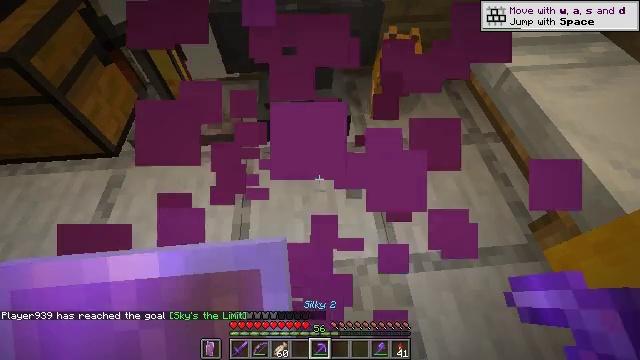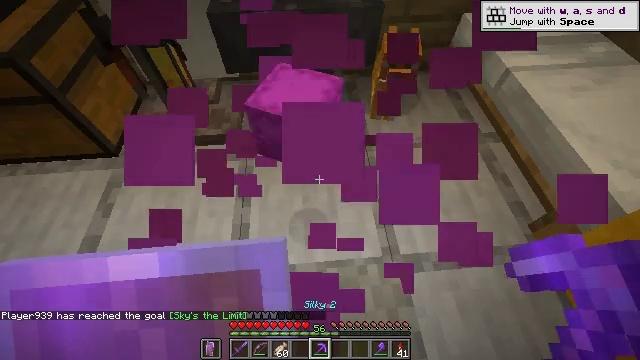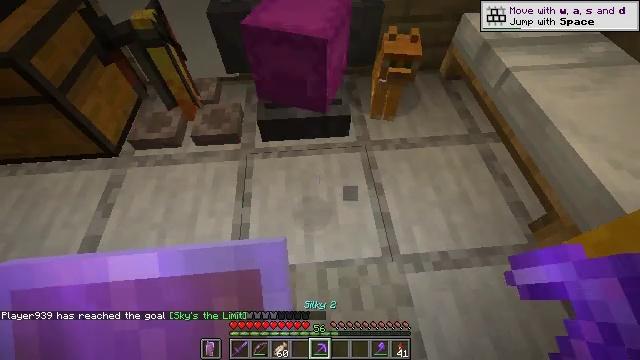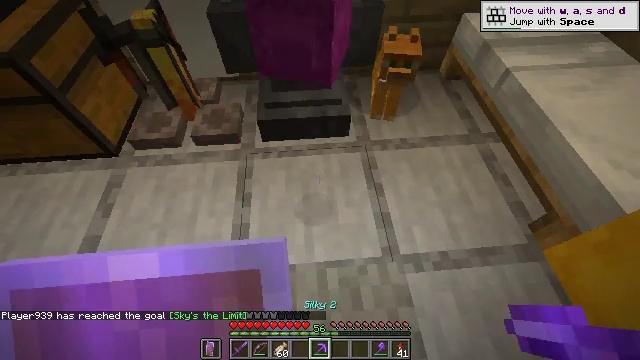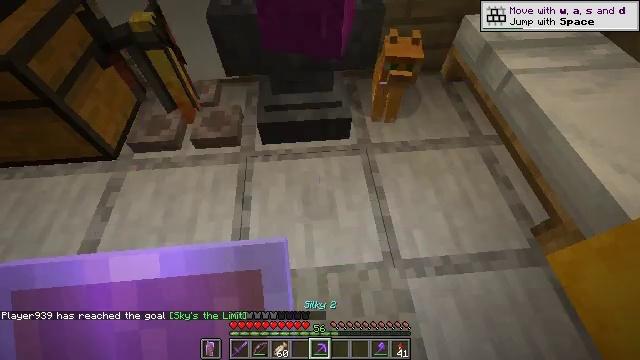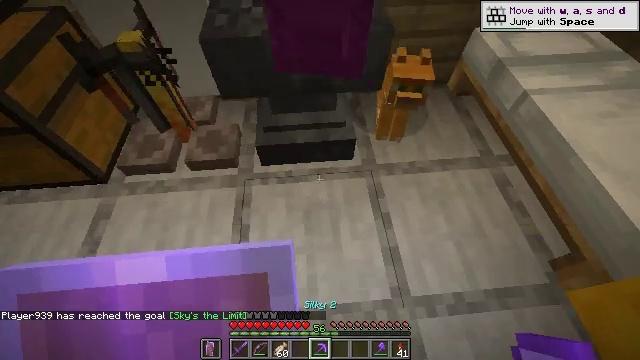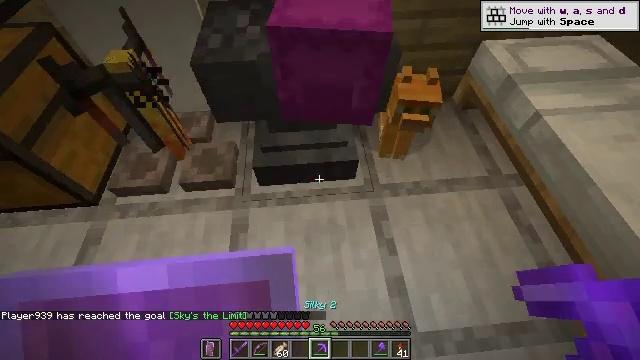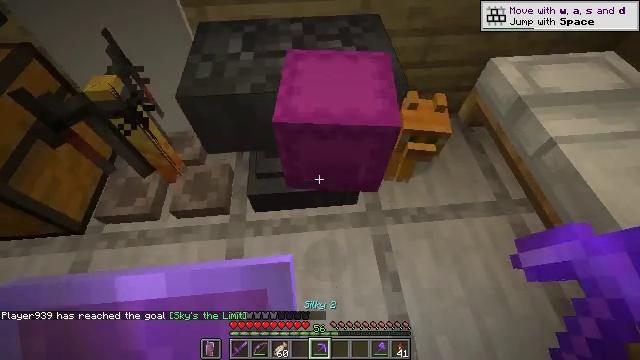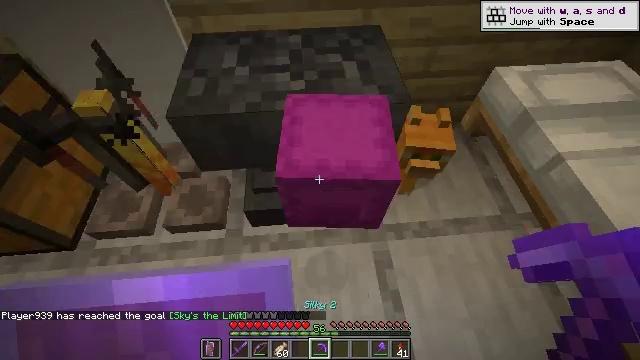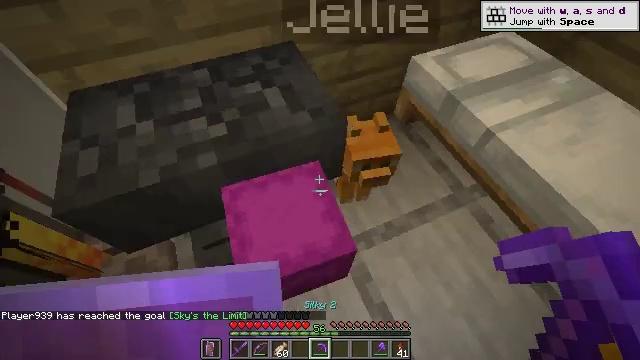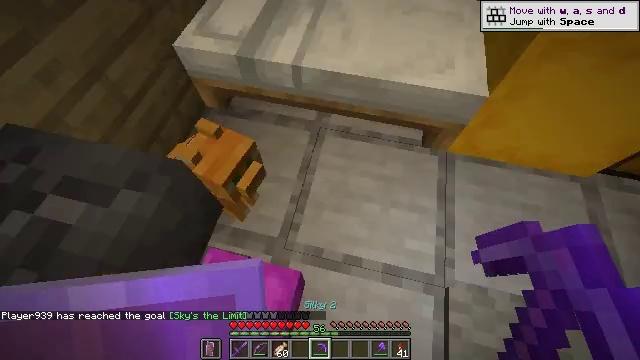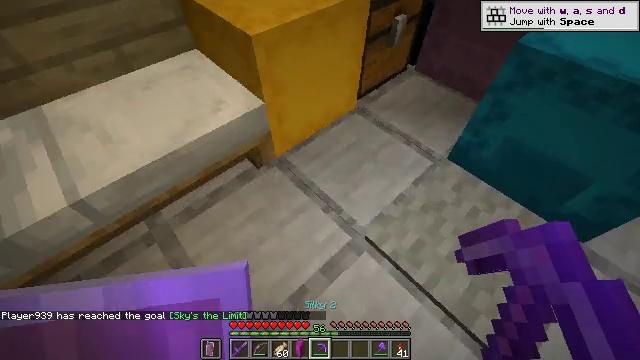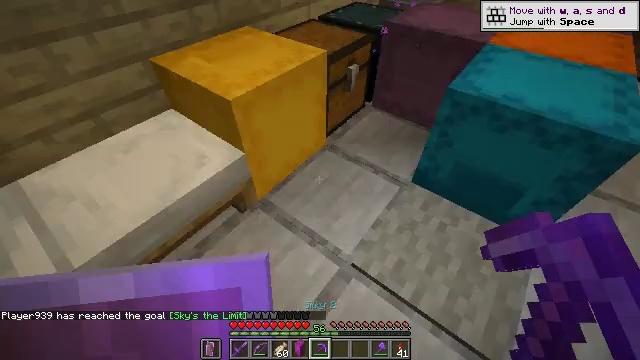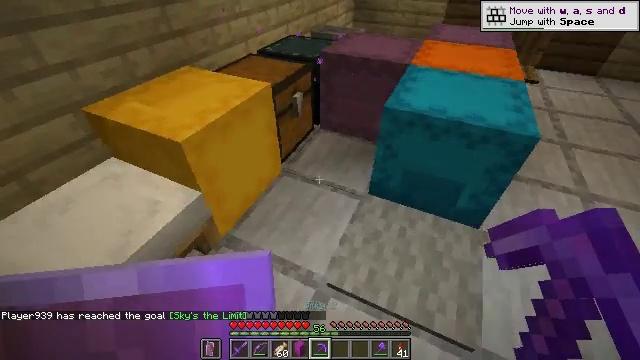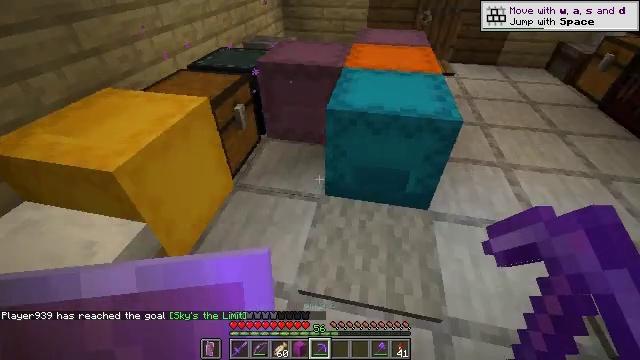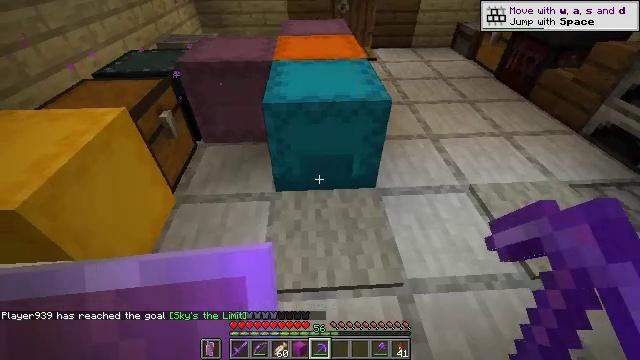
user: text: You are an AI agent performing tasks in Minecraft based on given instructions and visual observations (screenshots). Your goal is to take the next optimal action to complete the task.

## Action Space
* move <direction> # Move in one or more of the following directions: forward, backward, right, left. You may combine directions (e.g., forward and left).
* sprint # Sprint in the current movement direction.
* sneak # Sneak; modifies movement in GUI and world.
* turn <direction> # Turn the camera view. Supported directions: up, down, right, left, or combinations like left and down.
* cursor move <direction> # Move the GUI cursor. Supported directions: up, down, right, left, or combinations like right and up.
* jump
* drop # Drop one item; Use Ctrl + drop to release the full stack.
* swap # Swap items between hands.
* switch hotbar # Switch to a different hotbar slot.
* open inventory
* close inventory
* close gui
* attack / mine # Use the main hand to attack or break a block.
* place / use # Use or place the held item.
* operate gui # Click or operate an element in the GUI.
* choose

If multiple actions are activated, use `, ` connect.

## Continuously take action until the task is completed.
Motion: motion action
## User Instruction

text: Harvest the orange shulker box.
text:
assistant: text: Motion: no_op
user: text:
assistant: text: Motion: no_op
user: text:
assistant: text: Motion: no_op
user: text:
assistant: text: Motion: move forward
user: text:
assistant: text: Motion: move forward
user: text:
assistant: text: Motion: move forward
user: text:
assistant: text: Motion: move forward
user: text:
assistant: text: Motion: move forward
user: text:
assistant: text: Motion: move forward, turn right
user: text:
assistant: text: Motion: turn right and down
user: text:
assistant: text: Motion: turn right and up
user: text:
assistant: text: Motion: turn right and up
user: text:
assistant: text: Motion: turn right and up
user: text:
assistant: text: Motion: turn right and up
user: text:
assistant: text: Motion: turn right and down
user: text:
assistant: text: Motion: turn right
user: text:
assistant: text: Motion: no_op
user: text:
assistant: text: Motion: no_op
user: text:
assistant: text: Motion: move forward
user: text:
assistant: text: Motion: move forward
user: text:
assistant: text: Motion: move forward
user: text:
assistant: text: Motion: move forward and move right
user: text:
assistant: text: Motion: move forward and move right
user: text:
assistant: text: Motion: move forward and move right
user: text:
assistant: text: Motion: move forward and move right
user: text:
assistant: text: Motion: move forward and move right, turn left
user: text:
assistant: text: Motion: move forward and move right, turn left
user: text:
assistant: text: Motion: move forward and move right, turn left
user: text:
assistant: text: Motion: move forward and move right, turn left
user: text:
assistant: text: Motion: move forward and move right, turn left